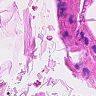
Metastatic tissue present: no